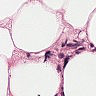
Metastatic tissue present: no